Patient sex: F
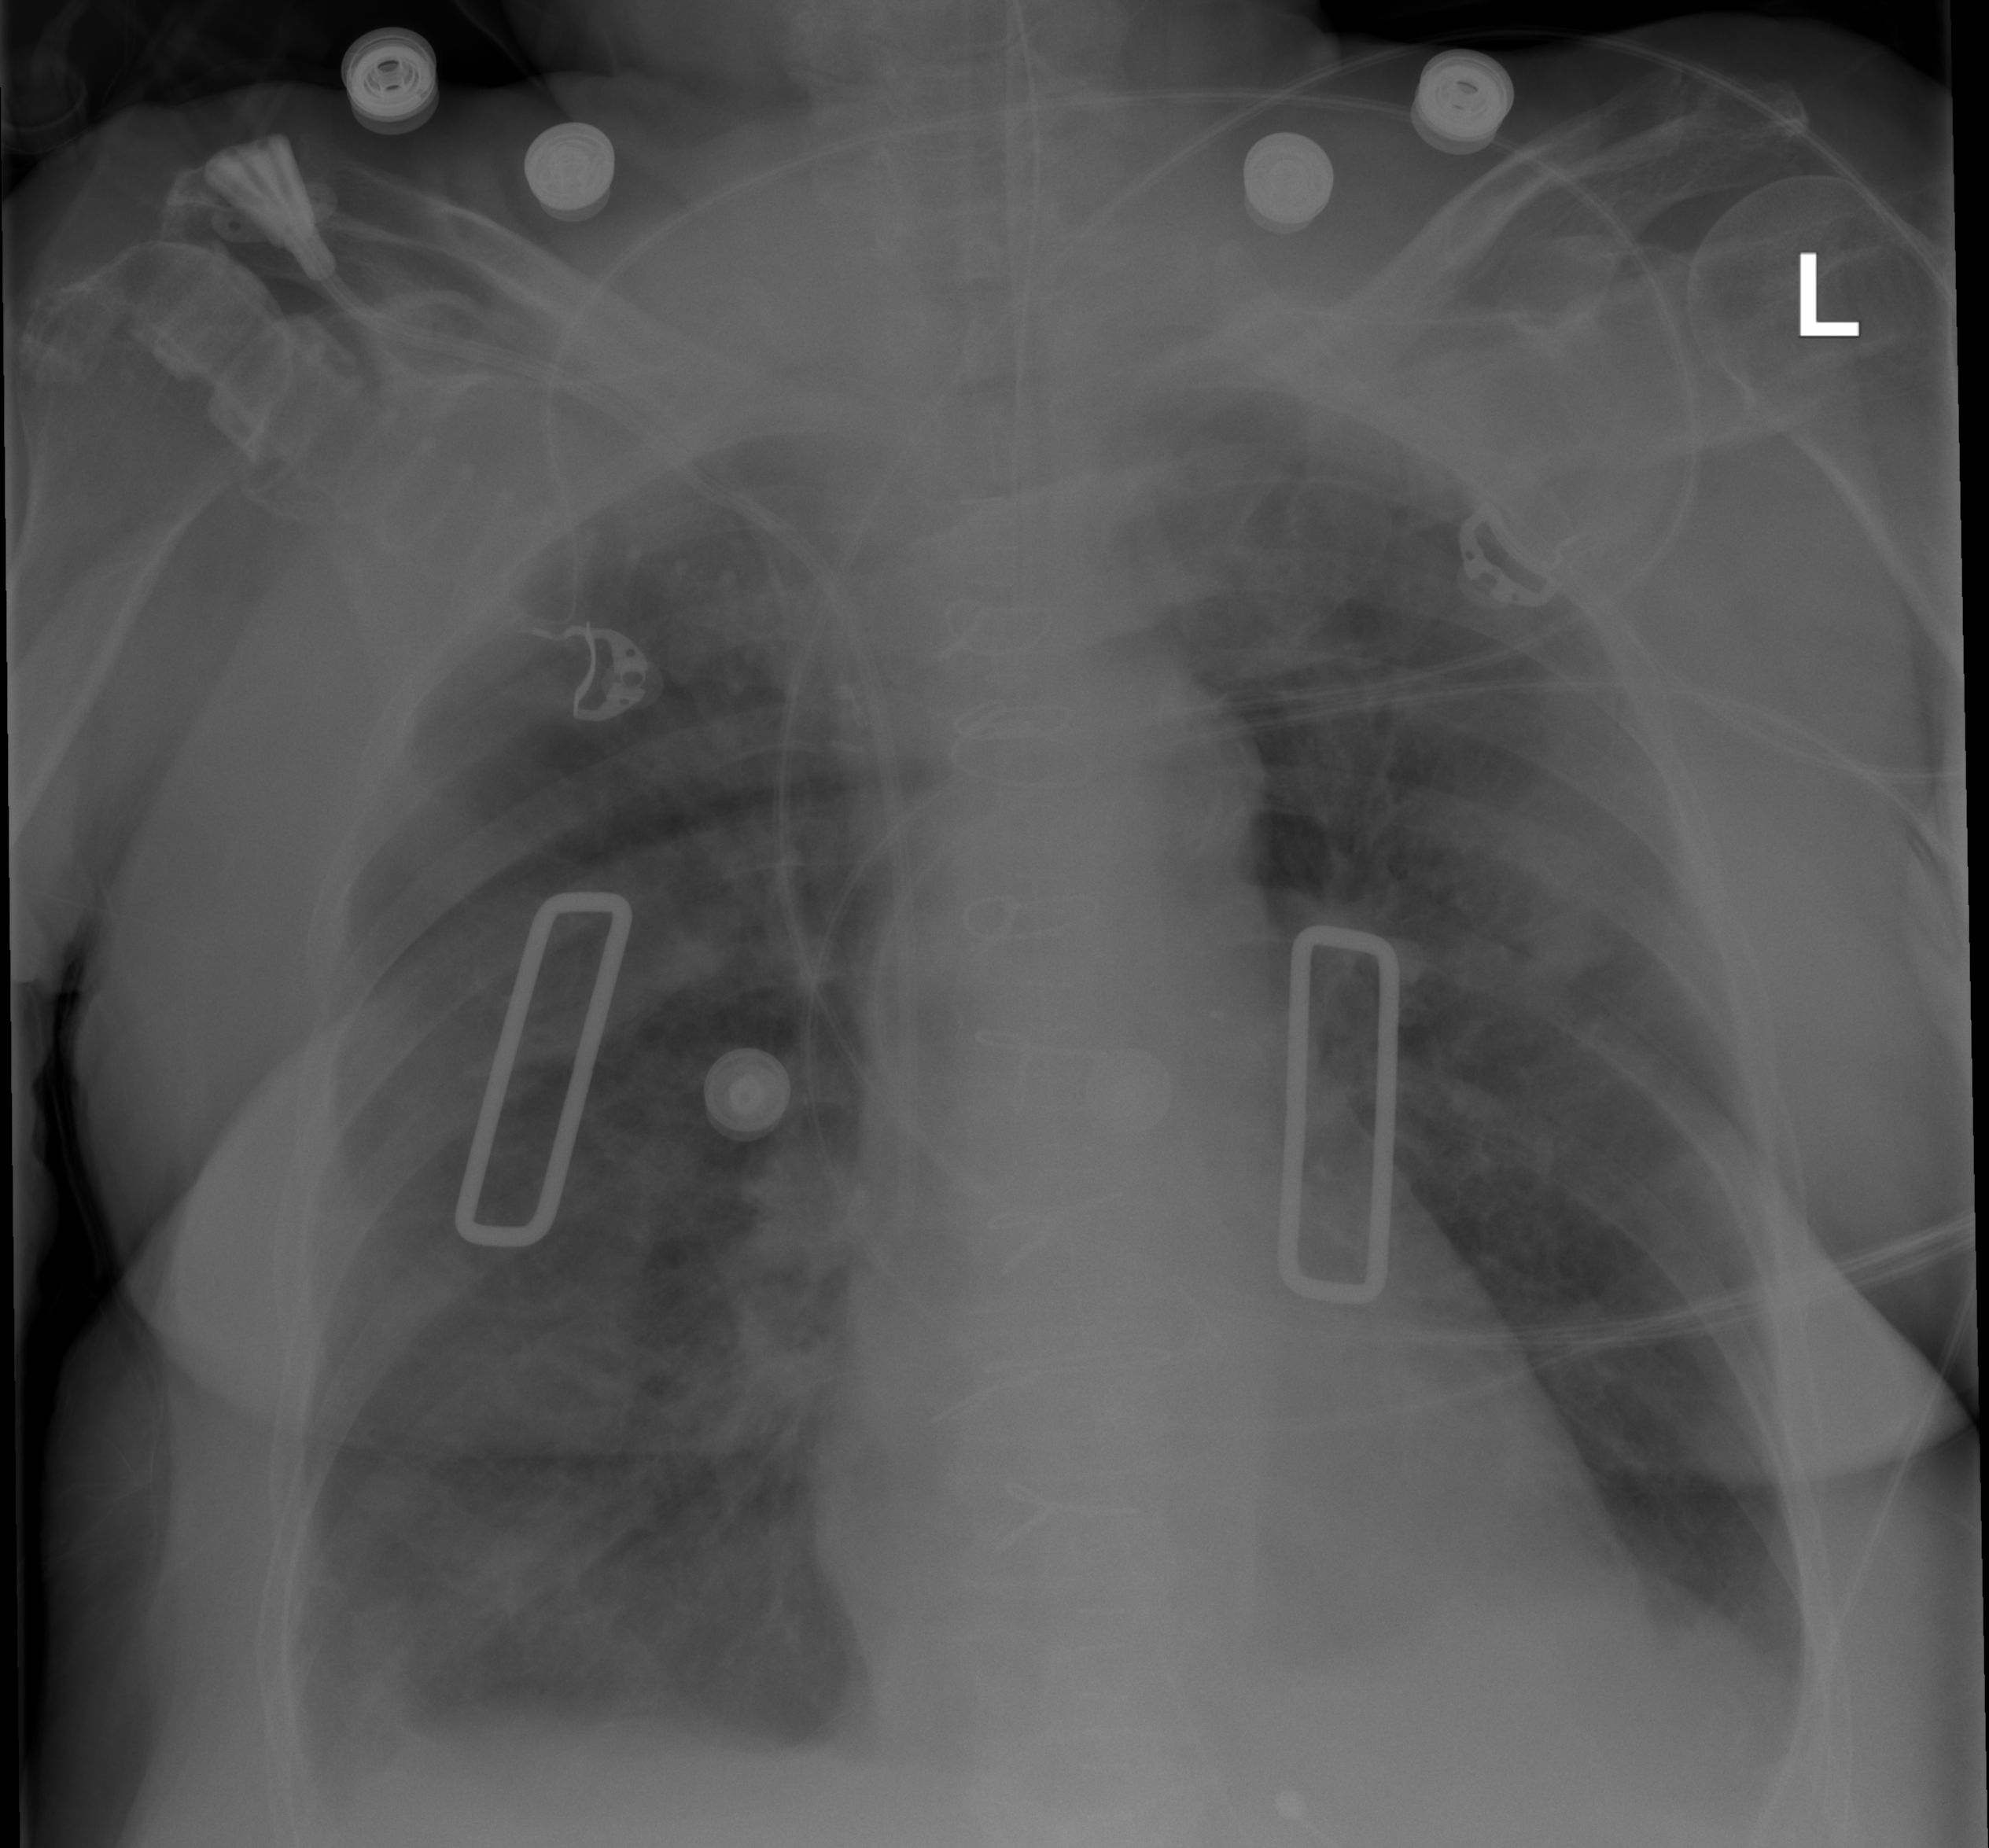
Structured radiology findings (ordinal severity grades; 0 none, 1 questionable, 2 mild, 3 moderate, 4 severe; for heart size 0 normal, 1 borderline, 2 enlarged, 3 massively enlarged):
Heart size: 2
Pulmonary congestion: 2
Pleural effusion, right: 0
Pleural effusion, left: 2
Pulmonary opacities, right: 2
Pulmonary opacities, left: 2
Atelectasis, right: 2
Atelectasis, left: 2